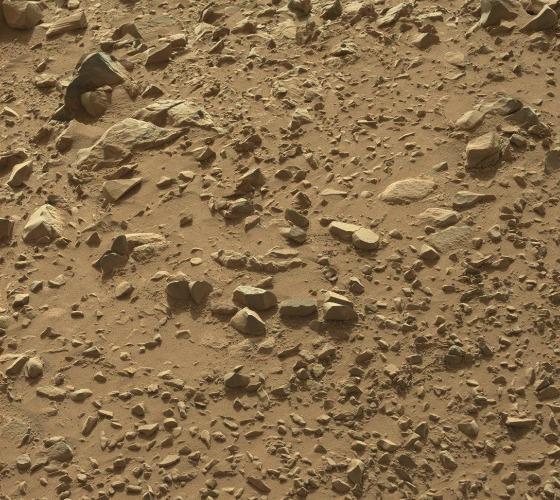
Terrain classes present: Gravel / Sand / Soil, Rock, Shadow